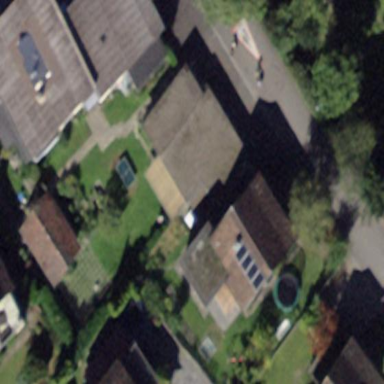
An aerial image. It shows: Group of garages.